Interaction volume radius: 5 \u00c5
Interaction volume height: 45 \u00c5
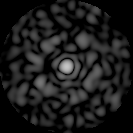
Disorder parameter: 0.8207